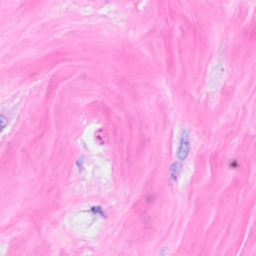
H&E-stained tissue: Breast